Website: lowes
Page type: delivery-shipping
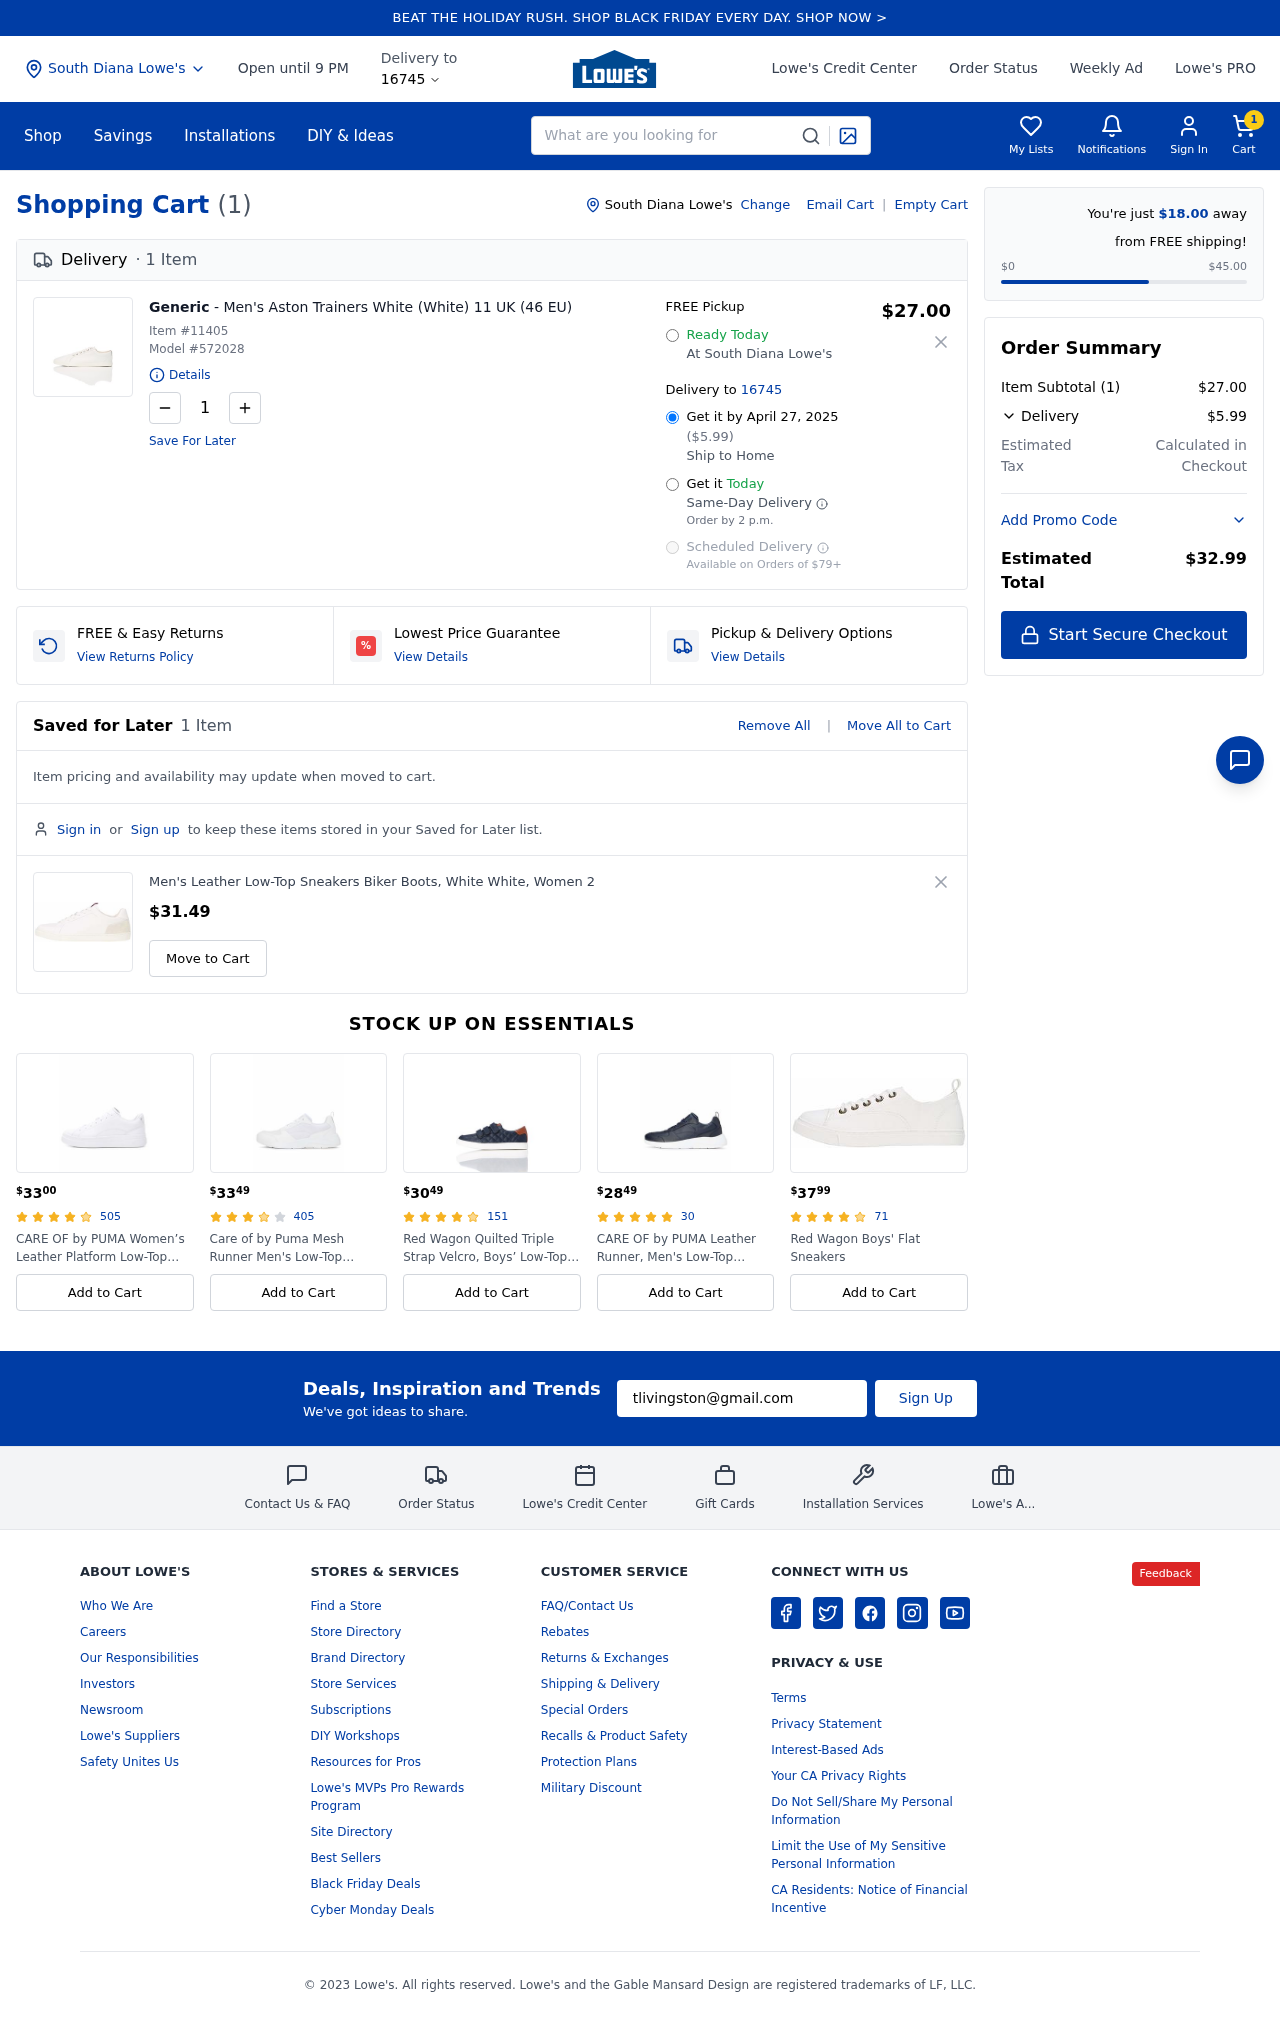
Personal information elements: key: PII_CITY
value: South Diana
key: PII_EMAIL
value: tlivingston@gmail.com
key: PII_POSTCODE
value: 16745
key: PII_CITY2
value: South Diana
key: PII_CITY3
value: South Diana
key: PII_POSTCODE2
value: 16745
Product elements: key: PRODUCT1_BRAND
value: Generic
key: PRODUCT1_NAME
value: Men's Aston Trainers White (White) 11 UK (46 EU)
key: PRODUCT1_PRICE
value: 27
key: PRODUCT1_QUANTITY
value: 1
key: PRODUCT2_NAME
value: Men's Leather Low-Top Sneakers Biker Boots, White White, Women 2
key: PRODUCT2_PRICE
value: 31.49
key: PRODUCT1_ITEM_NUMBER
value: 11405
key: PRODUCT1_MODEL_NUMBER
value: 572028
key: PRODUCT3_PRICE
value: $3300
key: PRODUCT3_NUM_RATINGS
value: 505
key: PRODUCT3_NAME
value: CARE OF by PUMA Women’s Leather Platform Low-Top Sneakers
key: PRODUCT4_PRICE
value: $3349
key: PRODUCT4_NUM_RATINGS
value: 405
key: PRODUCT4_NAME
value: Care of by Puma Mesh Runner Men's Low-Top Sneakers
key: PRODUCT5_PRICE
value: $3049
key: PRODUCT5_NUM_RATINGS
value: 151
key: PRODUCT5_NAME
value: Red Wagon Quilted Triple Strap Velcro, Boys’ Low-Top Sneakers
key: PRODUCT6_PRICE
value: $2849
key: PRODUCT6_NUM_RATINGS
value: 30
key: PRODUCT6_NAME
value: CARE OF by PUMA Leather Runner, Men's Low-Top Sneakers
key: PRODUCT7_PRICE
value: $3799
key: PRODUCT7_NUM_RATINGS
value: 71
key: PRODUCT7_NAME
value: Red Wagon Boys' Flat Sneakers
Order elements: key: ORDER_NUM_ITEMS
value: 1
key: ORDER_DELIVERY_DATE
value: April 27, 2025
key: ORDER_SHIPPING_COST
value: $5.99
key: AWAY_FROM_FREE_SHIPPING
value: $18.00
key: ORDER_SUBTOTAL
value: $27.00
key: ORDER_TOTAL
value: $32.99
Search elements: key: HEADER_SEARCH
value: What are you looking for